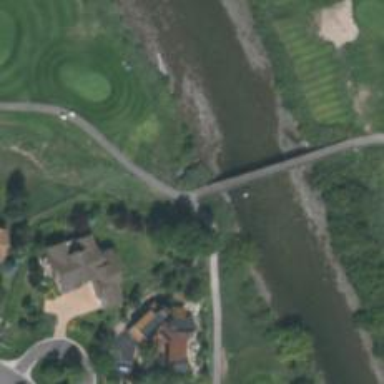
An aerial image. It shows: Path bridge over golf cartpath.